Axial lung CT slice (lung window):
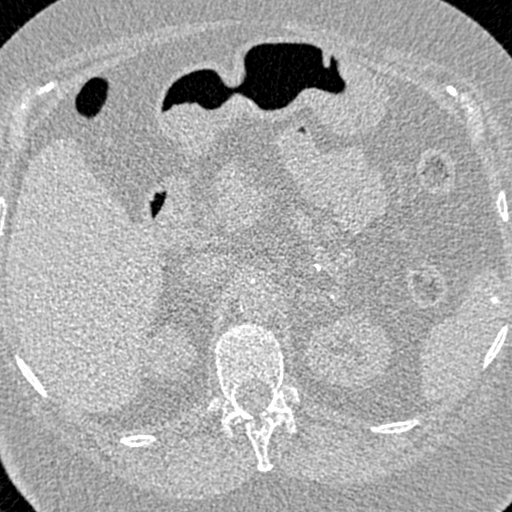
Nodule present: no